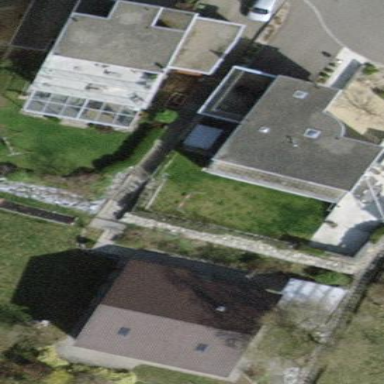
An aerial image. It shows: Detached building.